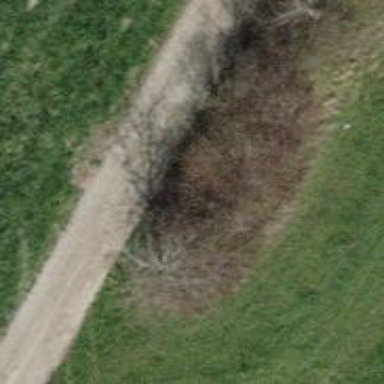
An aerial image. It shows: Beautiful tree in nature.